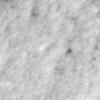
Label: no_change